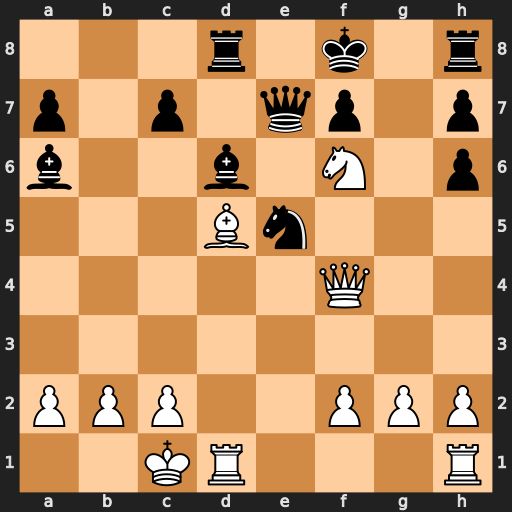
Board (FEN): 3r1k1r/p1p1qp1p/b2b1N1p/3Bn3/5Q2/8/PPP2PPP/2KR3R
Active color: w
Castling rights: -
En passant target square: -
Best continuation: Qxh6#